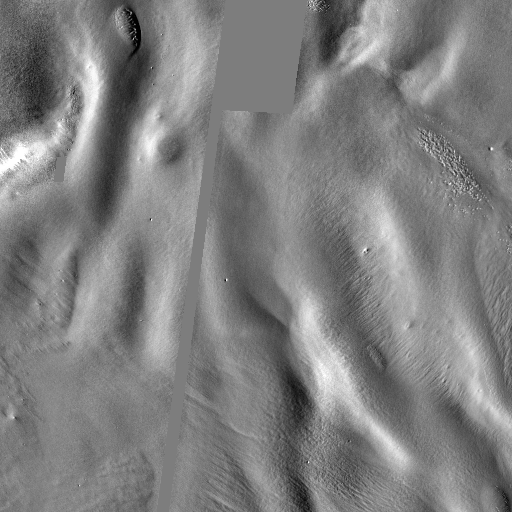
Crater classes present: Background, Other, Buried